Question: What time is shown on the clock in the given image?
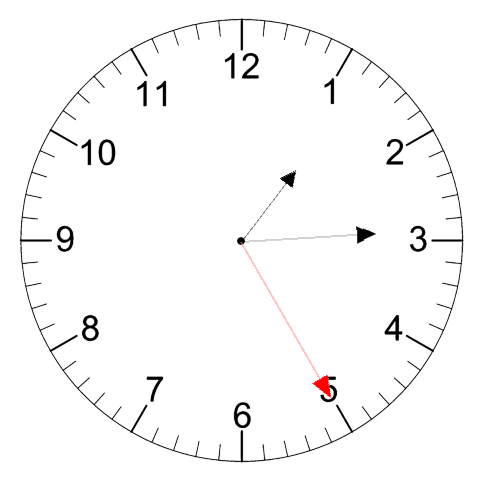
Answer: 01:14:25